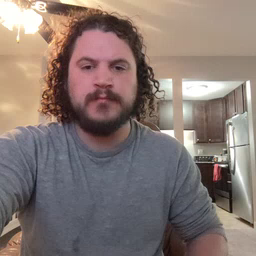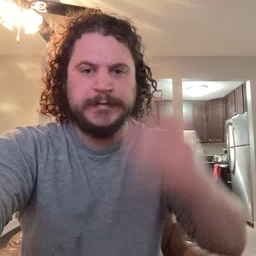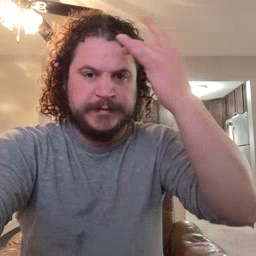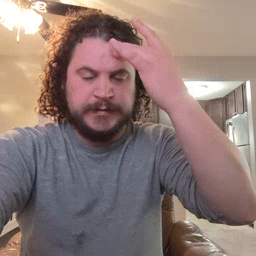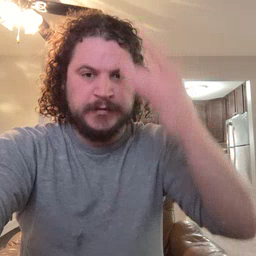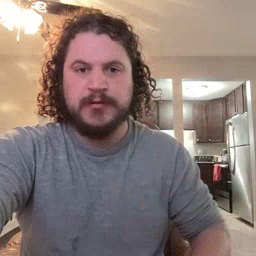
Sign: sick